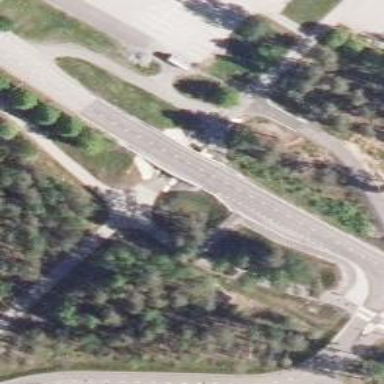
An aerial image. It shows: Asphalt cycleway.